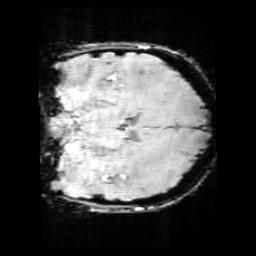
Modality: SWI
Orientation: coronal
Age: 12
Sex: female
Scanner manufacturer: siemens
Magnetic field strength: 3 T
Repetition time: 0.027 s
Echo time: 0.02 s